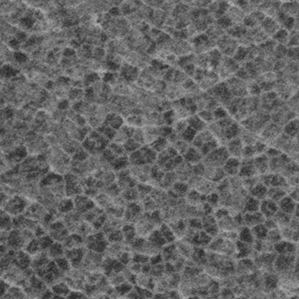
Label: frost